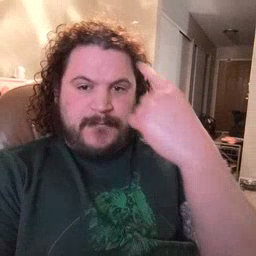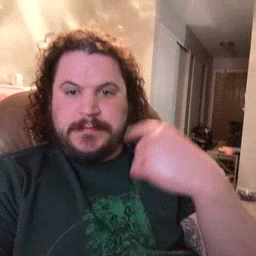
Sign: face